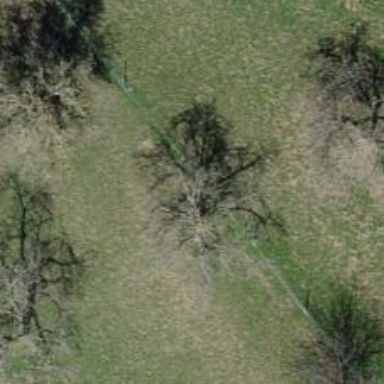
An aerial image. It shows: Agricultural area with deciduous broadleaved trees.